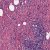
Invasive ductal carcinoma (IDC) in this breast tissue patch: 1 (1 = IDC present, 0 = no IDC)